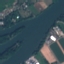
Land use / land cover class: River